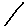
Label: line